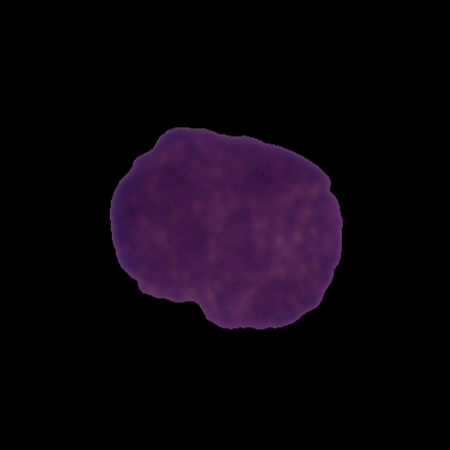
Label: healthy